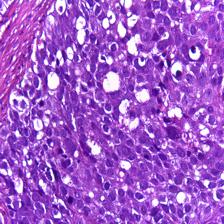
Diagnosis: OSCC